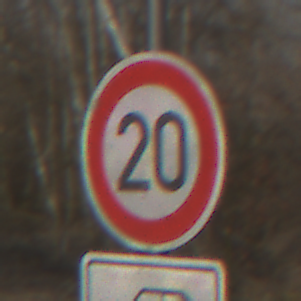
Verkehrszeichen: Geschwindigkeit20
Zusatzzeichen unten: HinweisDurchSinnbild14
Umgebung: Outdoor, Nature
Tageszeit: MorningAfternoon
Wetter: Clear
Licht: Natural
Jahreszeit: Winter
Kontrast: HighContrast